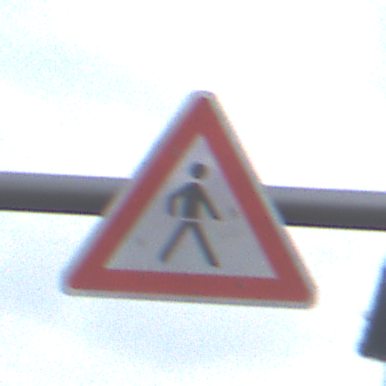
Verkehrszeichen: FussgaengerLinks
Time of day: MorningAfternoon
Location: Outdoor (Urban)
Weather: Overcast
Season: NotSpecified
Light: Natural